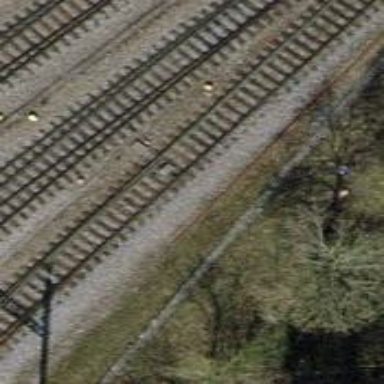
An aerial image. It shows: Railway switch.